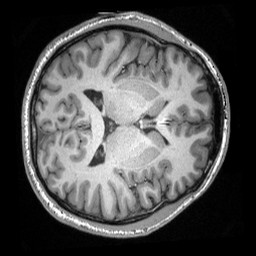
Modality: T1w
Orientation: axial
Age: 26
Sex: male